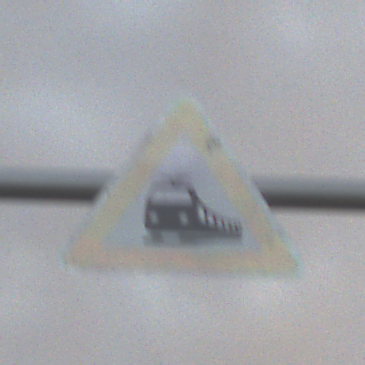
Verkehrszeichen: Bahnuebergang
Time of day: Night
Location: Outdoor (Nature)
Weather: Overcast
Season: NotSpecified
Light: Artificial